Interaction volume radius: 10 \u00c5
Interaction volume height: 10 \u00c5
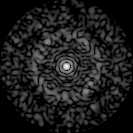
Disorder parameter: 0.791